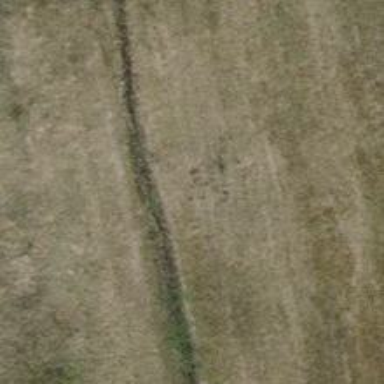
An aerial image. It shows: Ditch in the surroundings.